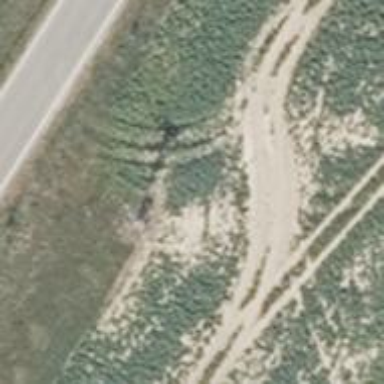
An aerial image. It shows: Power pole.